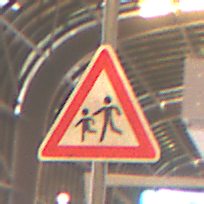
Verkehrszeichen: KinderRechts
Umgebung: Indoor, Urban
Tageszeit: NotSpecified
Wetter: NotSpecified
Licht: Artificial
Jahreszeit: NotSpecified
Kontrast: MediumContrast